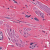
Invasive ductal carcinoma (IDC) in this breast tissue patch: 1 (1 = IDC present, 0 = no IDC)